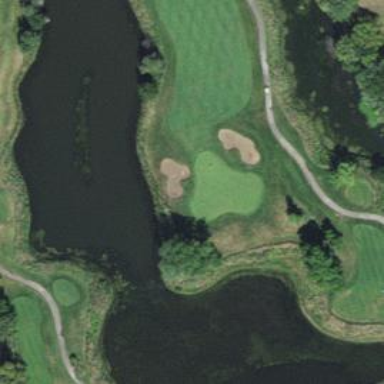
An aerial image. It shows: Golf hole.